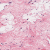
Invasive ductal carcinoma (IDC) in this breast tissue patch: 0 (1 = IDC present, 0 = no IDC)